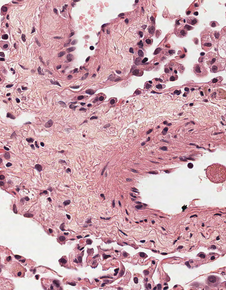
Tumor epithelial tissue: no
Tumor-associated stroma tissue: no
Normal tissue: yes